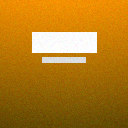
Screen state: on